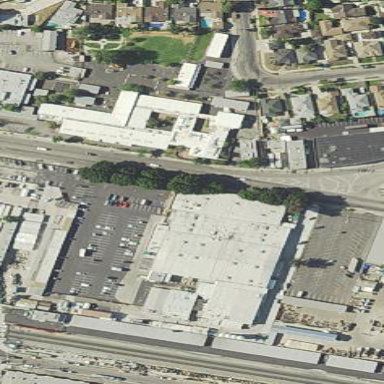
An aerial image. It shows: Industrial building.